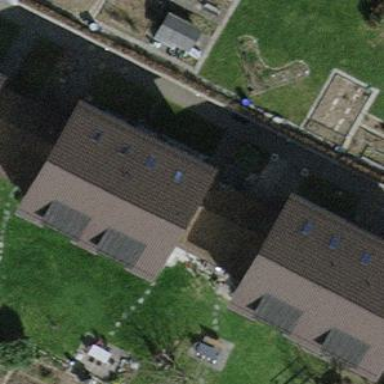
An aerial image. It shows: Terrace building.